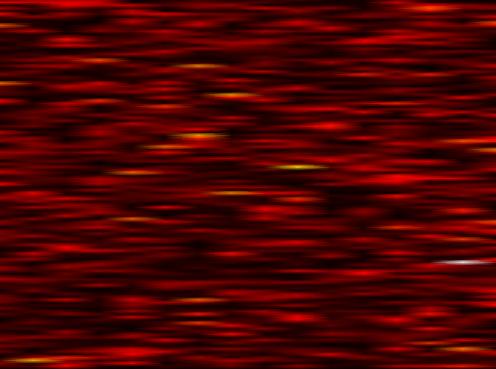
Label: UFMC